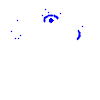
Particle: kaon